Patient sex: M
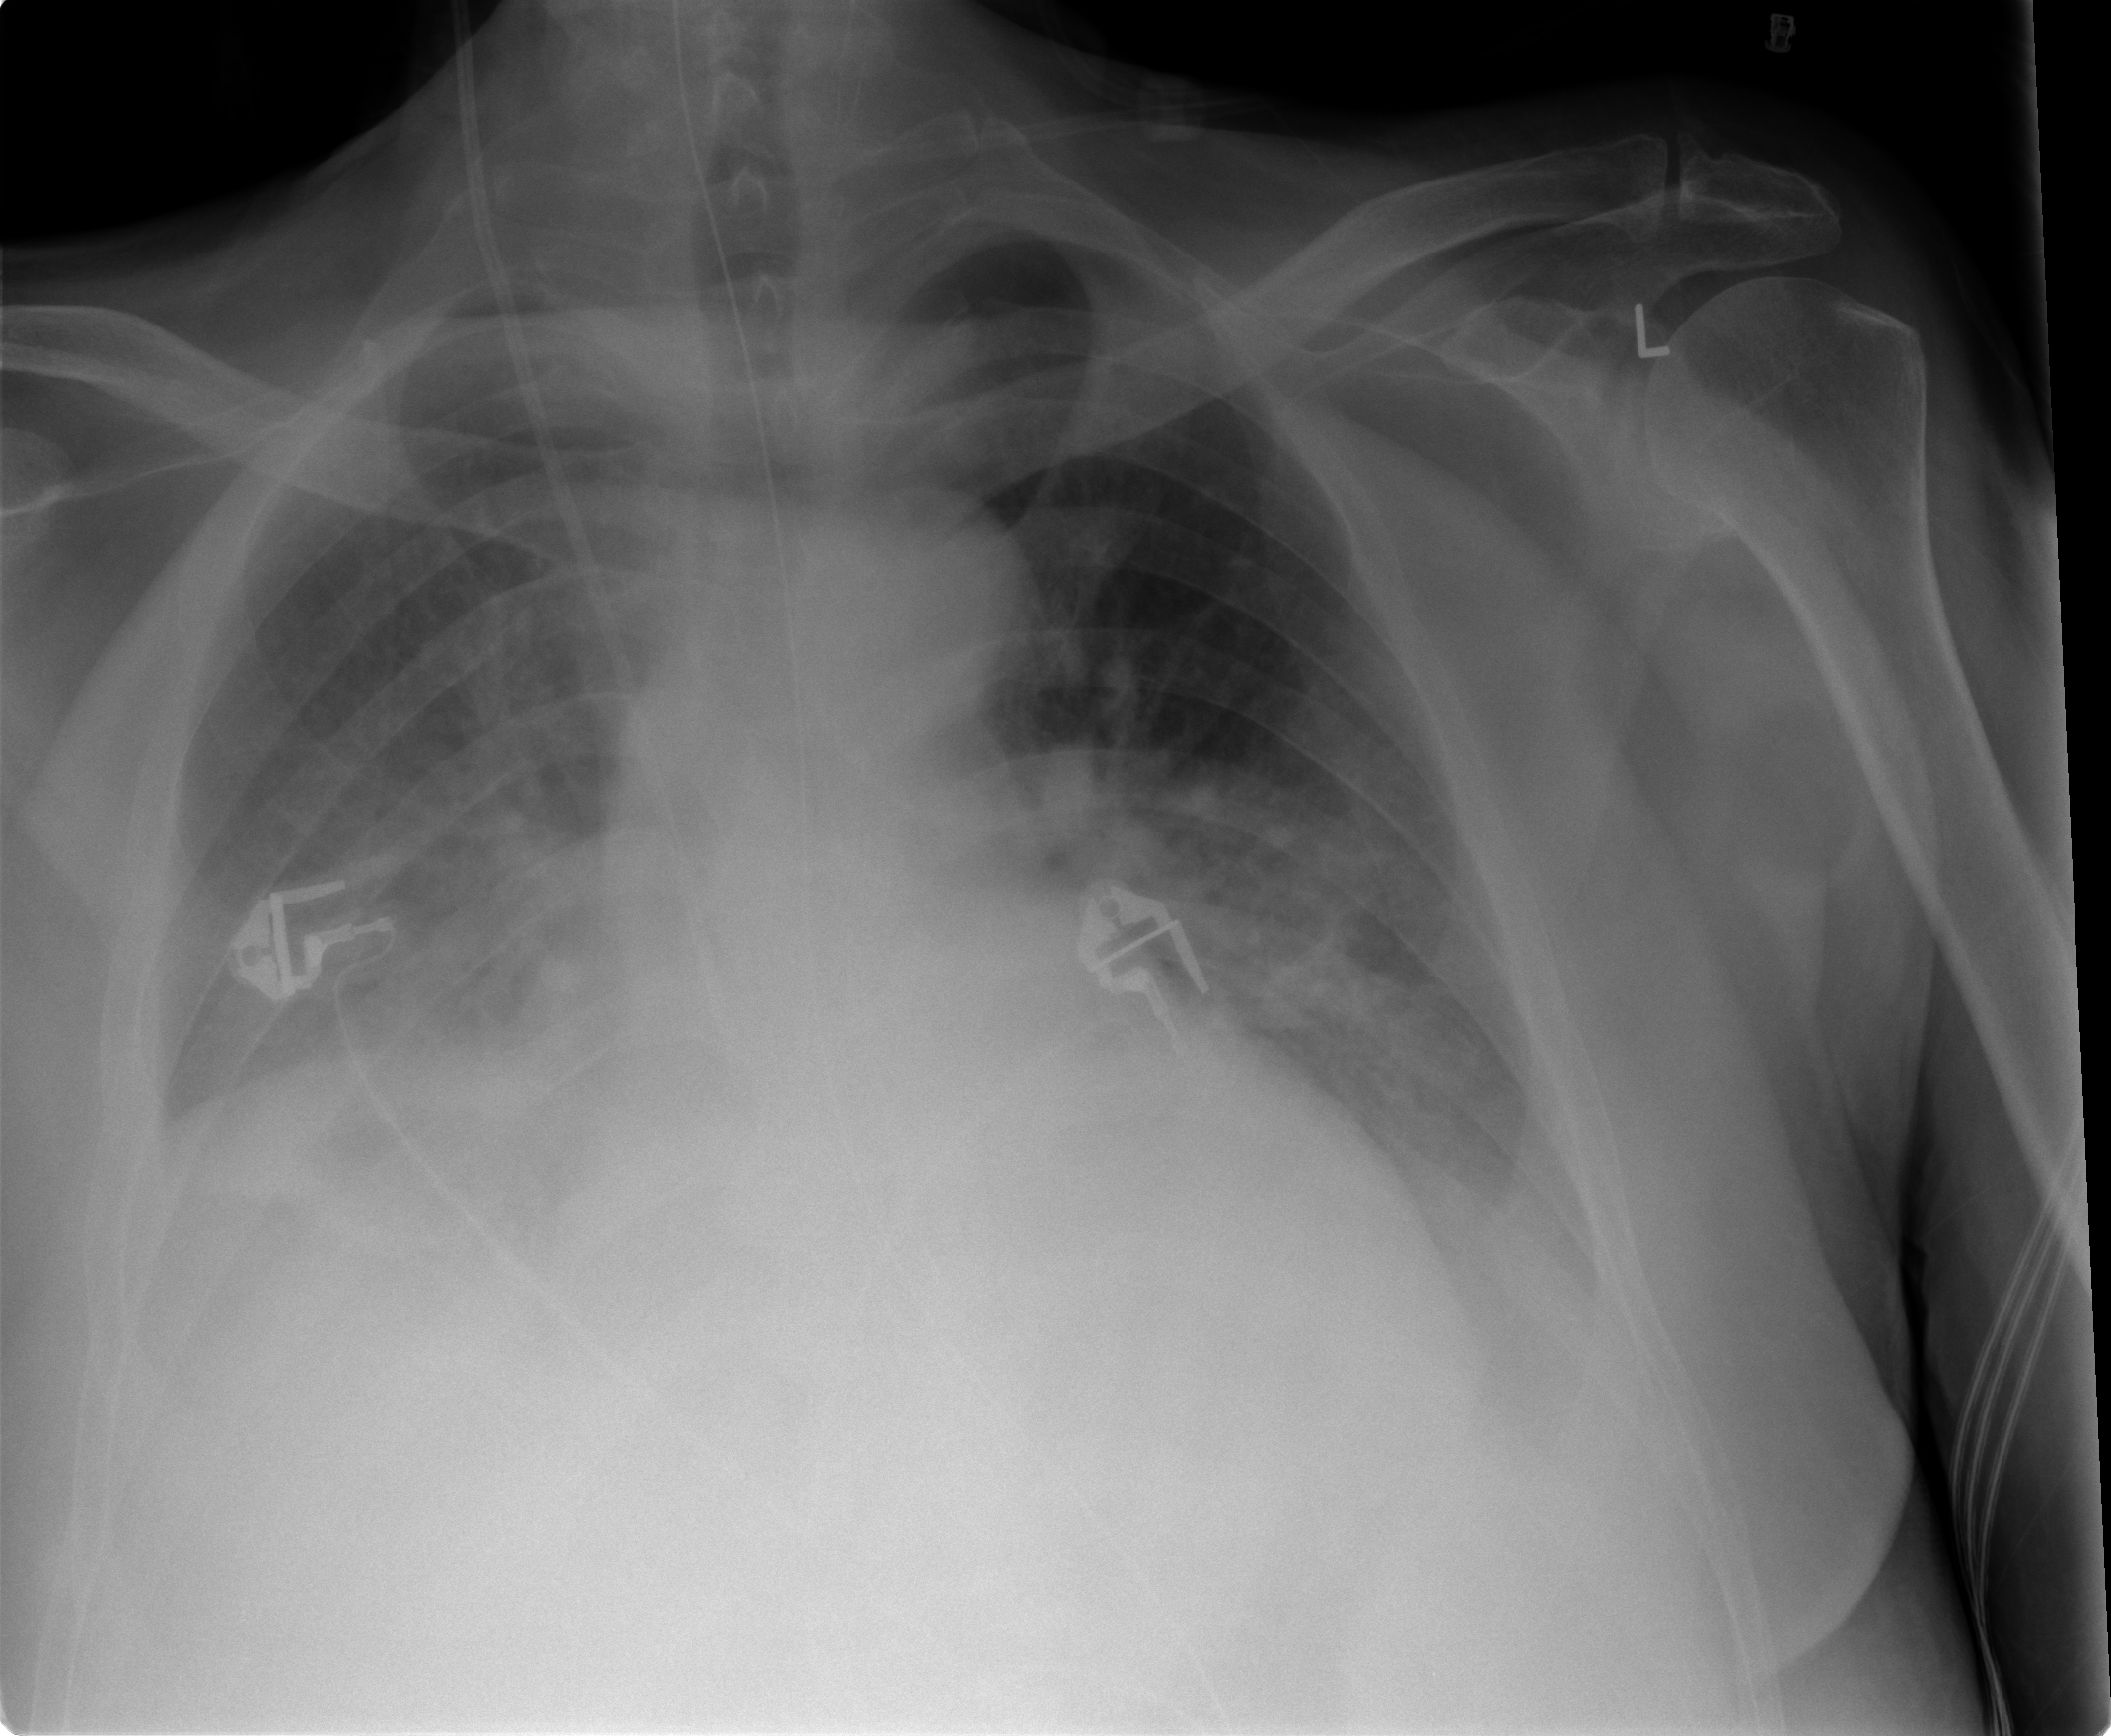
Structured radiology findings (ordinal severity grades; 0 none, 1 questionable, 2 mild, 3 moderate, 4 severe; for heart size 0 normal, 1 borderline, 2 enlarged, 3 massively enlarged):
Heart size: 1
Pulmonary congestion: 2
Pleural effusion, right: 2
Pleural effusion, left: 2
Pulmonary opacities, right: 2
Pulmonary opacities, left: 2
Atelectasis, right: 2
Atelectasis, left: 2